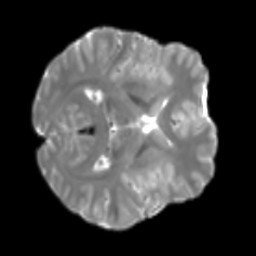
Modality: T2w
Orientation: axial
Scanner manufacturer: siemens
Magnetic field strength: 3 T
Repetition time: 4 s
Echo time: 0.0594 s